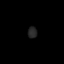
Tissue: skin
Cell type: Others
Senescence score: 0.7116
Nuclear area (px): 102
Mean DAPI intensity: 37.843